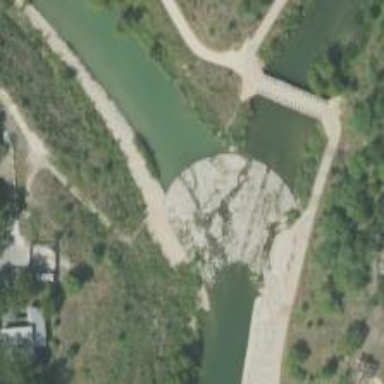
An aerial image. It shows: Weir along the waterway.